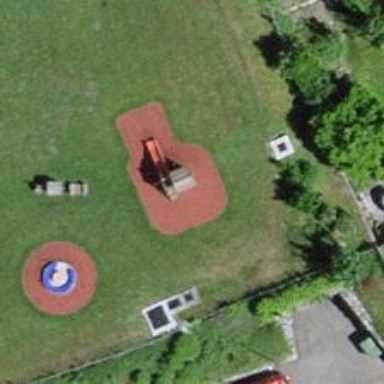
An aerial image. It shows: Playground featuring slide.